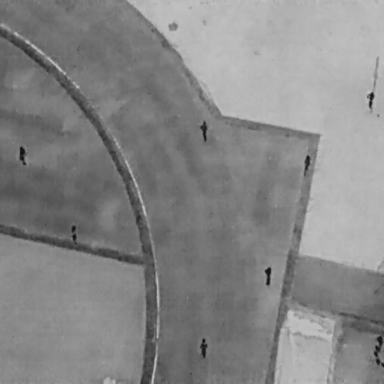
There are seven People in the infrared image.